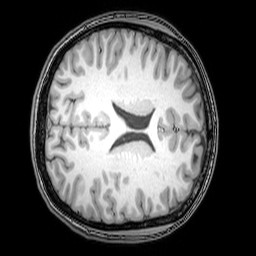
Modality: T1w
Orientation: axial
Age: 23
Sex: female
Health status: healthy
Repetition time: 0.081 s
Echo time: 0.037 s